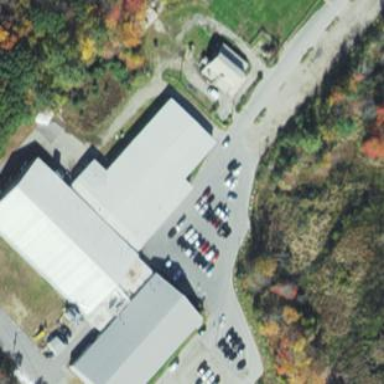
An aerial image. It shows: Parking area with unpaved surface.